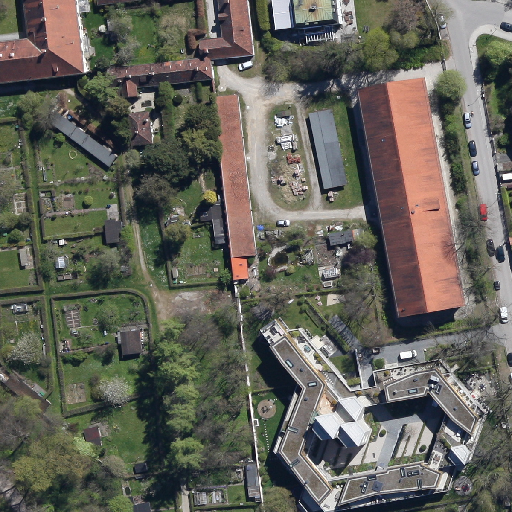
Referring expression: building along the road